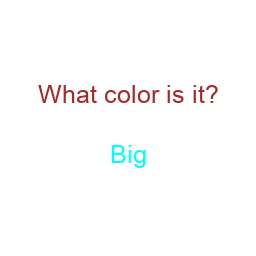
Color: cyan
Background color: white
Question text color: brown